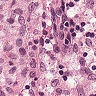
Metastatic tissue present: no